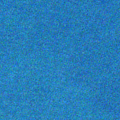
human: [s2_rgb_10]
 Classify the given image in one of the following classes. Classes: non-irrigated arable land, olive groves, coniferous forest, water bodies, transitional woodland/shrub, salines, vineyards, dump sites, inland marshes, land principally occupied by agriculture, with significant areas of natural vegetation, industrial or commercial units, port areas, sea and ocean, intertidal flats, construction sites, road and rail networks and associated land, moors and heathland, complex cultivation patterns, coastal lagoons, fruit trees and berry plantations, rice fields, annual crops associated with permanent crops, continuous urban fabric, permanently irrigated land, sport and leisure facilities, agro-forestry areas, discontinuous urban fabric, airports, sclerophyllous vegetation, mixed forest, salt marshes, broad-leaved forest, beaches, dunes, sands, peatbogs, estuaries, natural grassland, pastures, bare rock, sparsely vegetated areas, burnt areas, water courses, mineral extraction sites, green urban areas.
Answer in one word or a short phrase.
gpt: sea and ocean